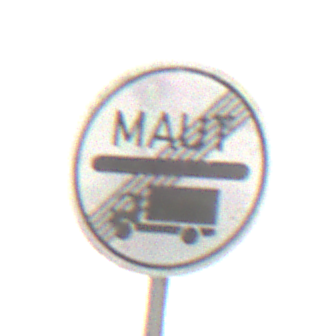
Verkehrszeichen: EndeMautpflicht
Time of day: Midday
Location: Outdoor (Nature)
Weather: Overcast
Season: NotSpecified
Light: Natural